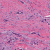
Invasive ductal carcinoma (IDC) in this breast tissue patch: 0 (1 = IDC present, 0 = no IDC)